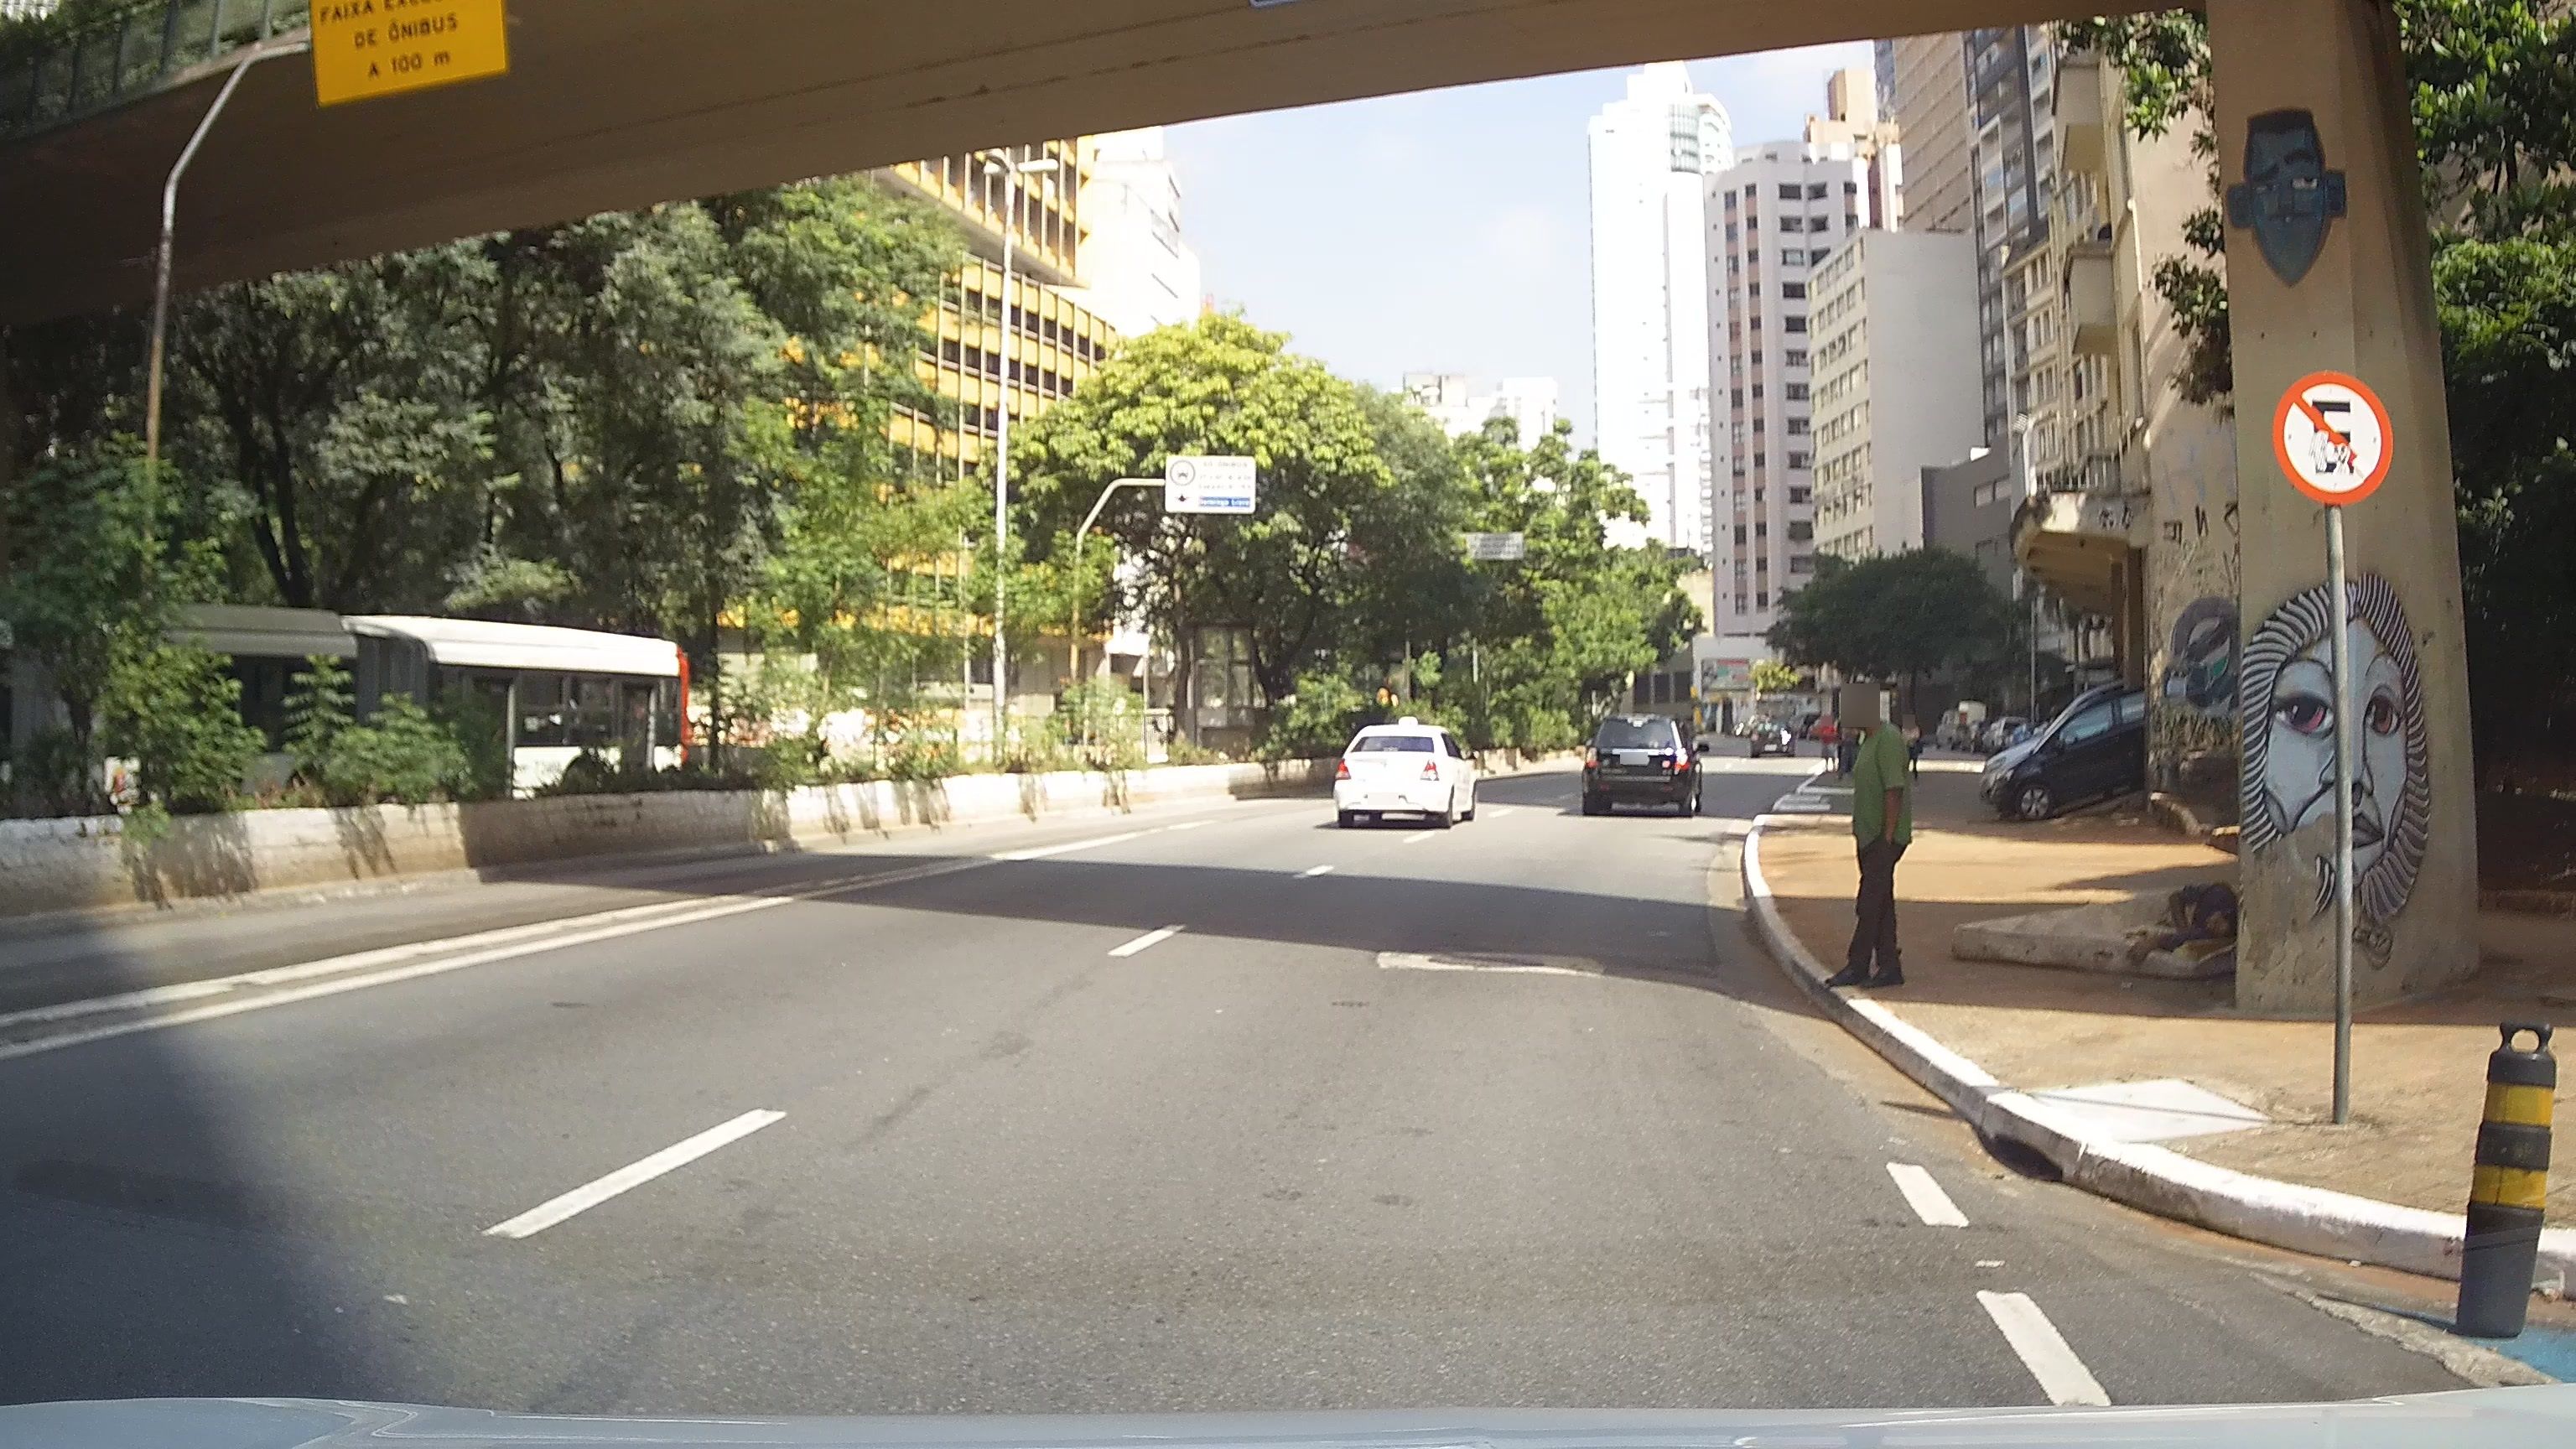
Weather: clear
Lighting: day
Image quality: good
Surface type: driving surface
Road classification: primary
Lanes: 2
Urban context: urban centre
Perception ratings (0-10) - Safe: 3.51, Lively: 8.57, Beautiful: 5.76, Boring: 3.13, Depressing: 2.48, Wealthy: 3.47